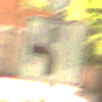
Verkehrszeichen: VerlaufVorfahrtsstrasse5
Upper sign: Vorfahrtsstrasse
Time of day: Midday
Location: Outdoor (Nature)
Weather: PartlyCloudy
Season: NotSpecified
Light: Natural